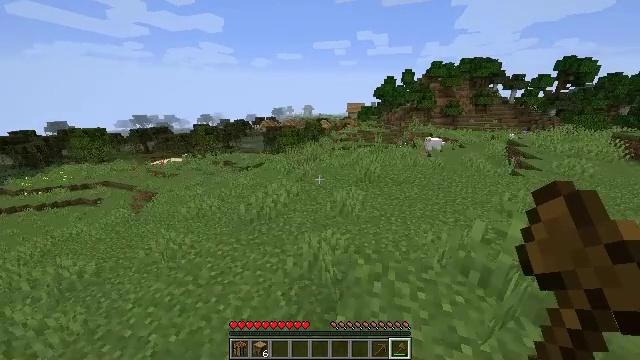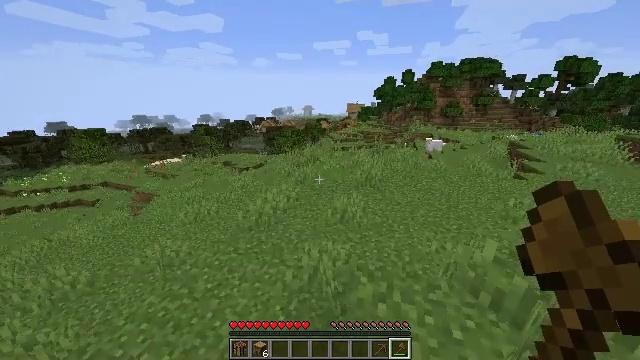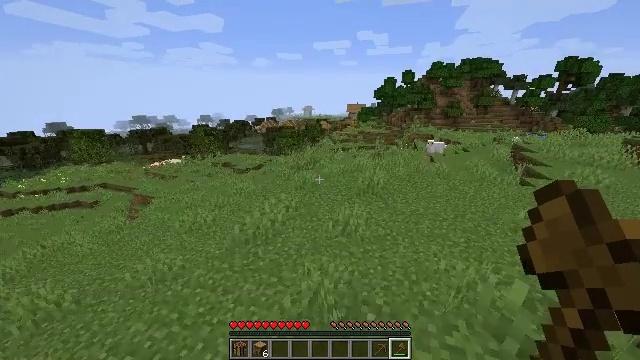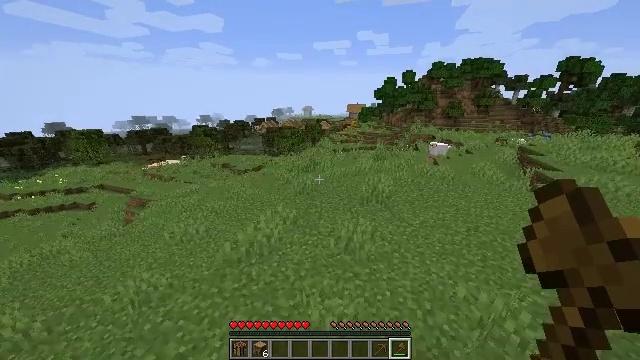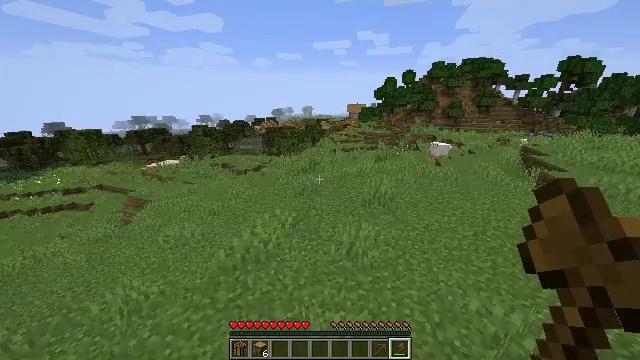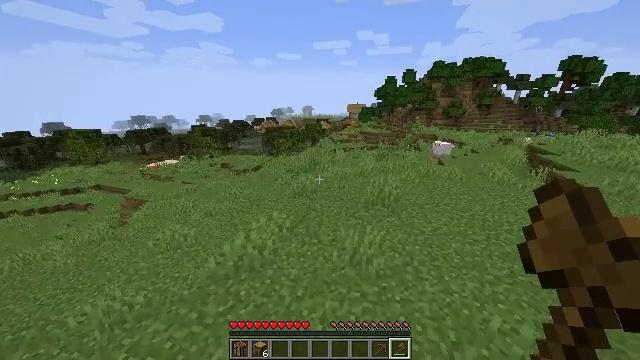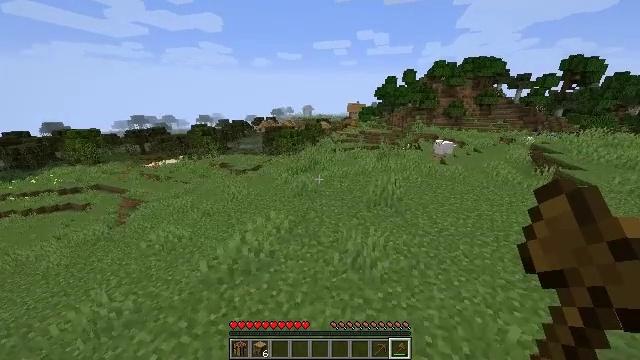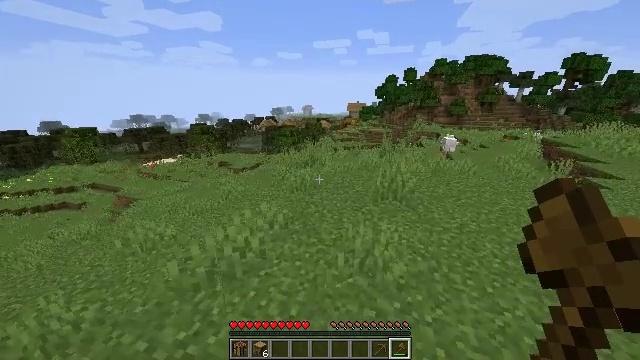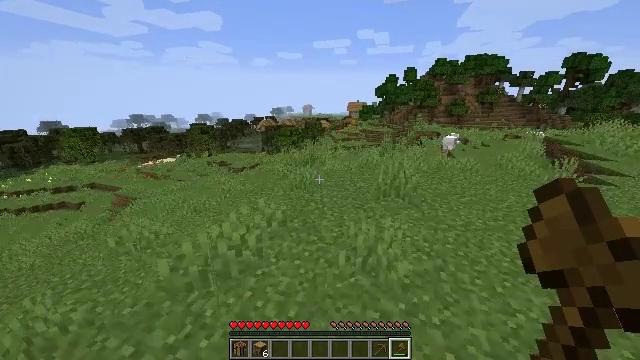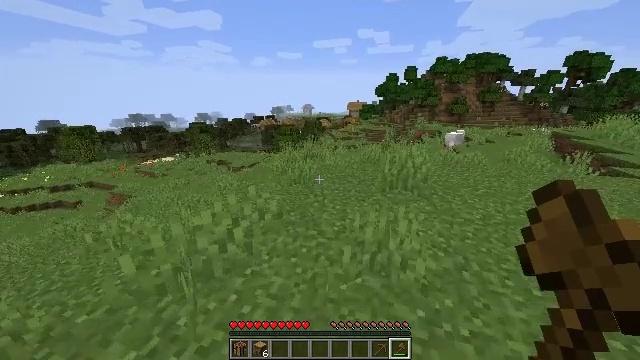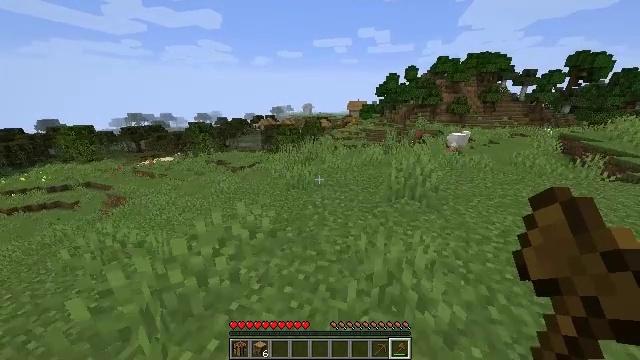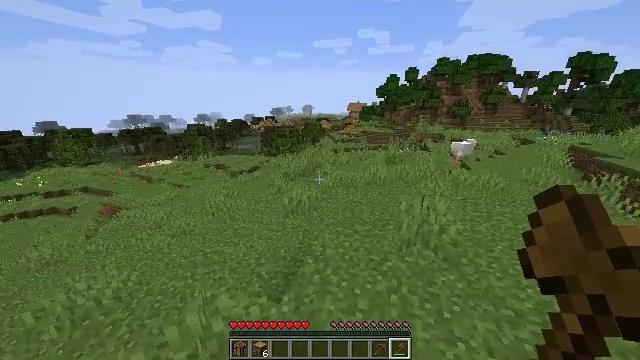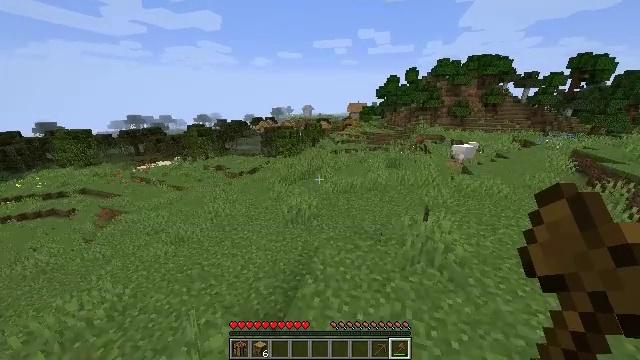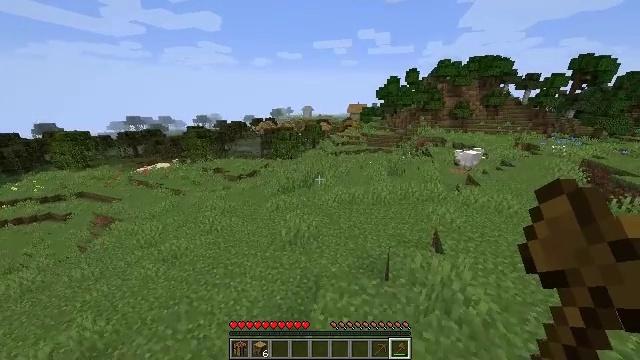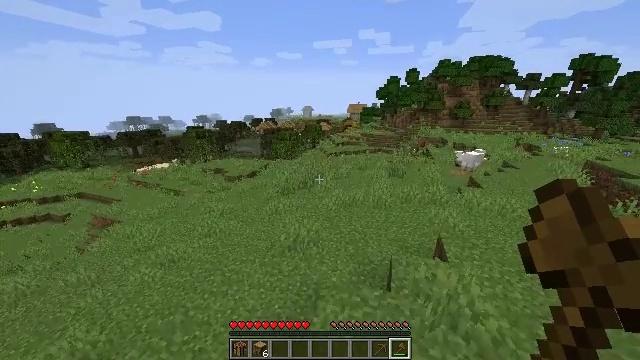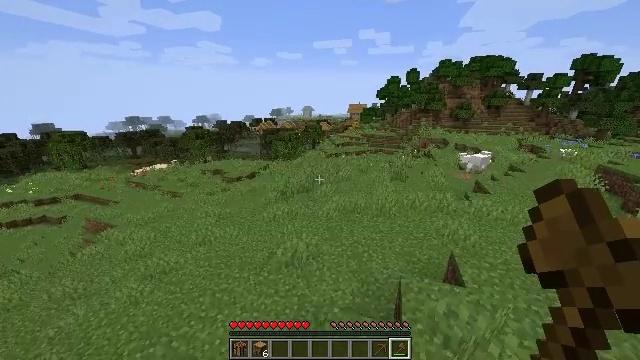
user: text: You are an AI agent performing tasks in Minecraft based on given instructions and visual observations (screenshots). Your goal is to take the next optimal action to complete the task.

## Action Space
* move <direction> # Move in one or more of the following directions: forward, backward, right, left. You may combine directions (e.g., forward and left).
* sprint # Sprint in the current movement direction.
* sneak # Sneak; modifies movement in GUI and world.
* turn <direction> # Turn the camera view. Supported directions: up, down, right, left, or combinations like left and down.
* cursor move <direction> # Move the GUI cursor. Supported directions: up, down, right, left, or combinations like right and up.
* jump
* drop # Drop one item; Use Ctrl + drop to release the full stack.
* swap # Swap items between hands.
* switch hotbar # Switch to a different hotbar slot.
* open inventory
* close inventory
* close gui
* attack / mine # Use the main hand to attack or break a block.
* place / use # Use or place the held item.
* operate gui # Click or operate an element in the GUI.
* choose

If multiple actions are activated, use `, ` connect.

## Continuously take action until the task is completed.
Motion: motion action
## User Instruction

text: Mine tall grass from the ground.
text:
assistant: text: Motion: move forward, sprint, jump
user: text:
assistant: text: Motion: move forward, jump
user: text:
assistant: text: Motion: move forward, jump
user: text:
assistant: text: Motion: move forward, jump
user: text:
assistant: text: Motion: move forward, jump
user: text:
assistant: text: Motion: move forward, jump
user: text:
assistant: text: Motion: move forward, jump
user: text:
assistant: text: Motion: move forward, jump
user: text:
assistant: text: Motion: move forward, jump
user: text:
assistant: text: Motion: move forward, sprint, jump
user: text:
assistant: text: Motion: move forward, sprint, jump
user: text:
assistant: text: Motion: move forward, sprint, jump
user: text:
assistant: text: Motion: move forward, sprint, jump
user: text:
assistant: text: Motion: move forward, sprint, jump
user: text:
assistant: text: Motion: move forward, jump
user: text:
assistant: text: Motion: move forward, jump
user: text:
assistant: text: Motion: move forward
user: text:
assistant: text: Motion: move forward
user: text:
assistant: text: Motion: no_op
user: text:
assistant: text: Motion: no_op
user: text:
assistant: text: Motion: no_op
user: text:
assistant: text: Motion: no_op
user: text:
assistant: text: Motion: no_op
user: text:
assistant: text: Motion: no_op
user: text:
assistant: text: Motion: no_op
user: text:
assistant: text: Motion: no_op
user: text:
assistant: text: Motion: no_op
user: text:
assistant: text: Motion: no_op
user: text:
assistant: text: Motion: no_op
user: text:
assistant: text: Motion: no_op